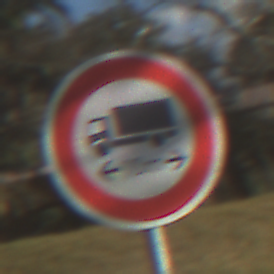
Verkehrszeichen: TatsaechlicheLaenge
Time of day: MorningAfternoon
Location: Outdoor (Nature)
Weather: PartlyCloudy
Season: NotSpecified
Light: Natural